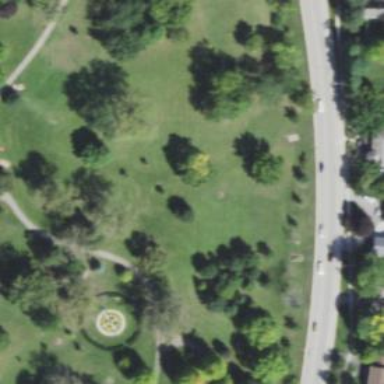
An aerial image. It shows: Disc golf hole.